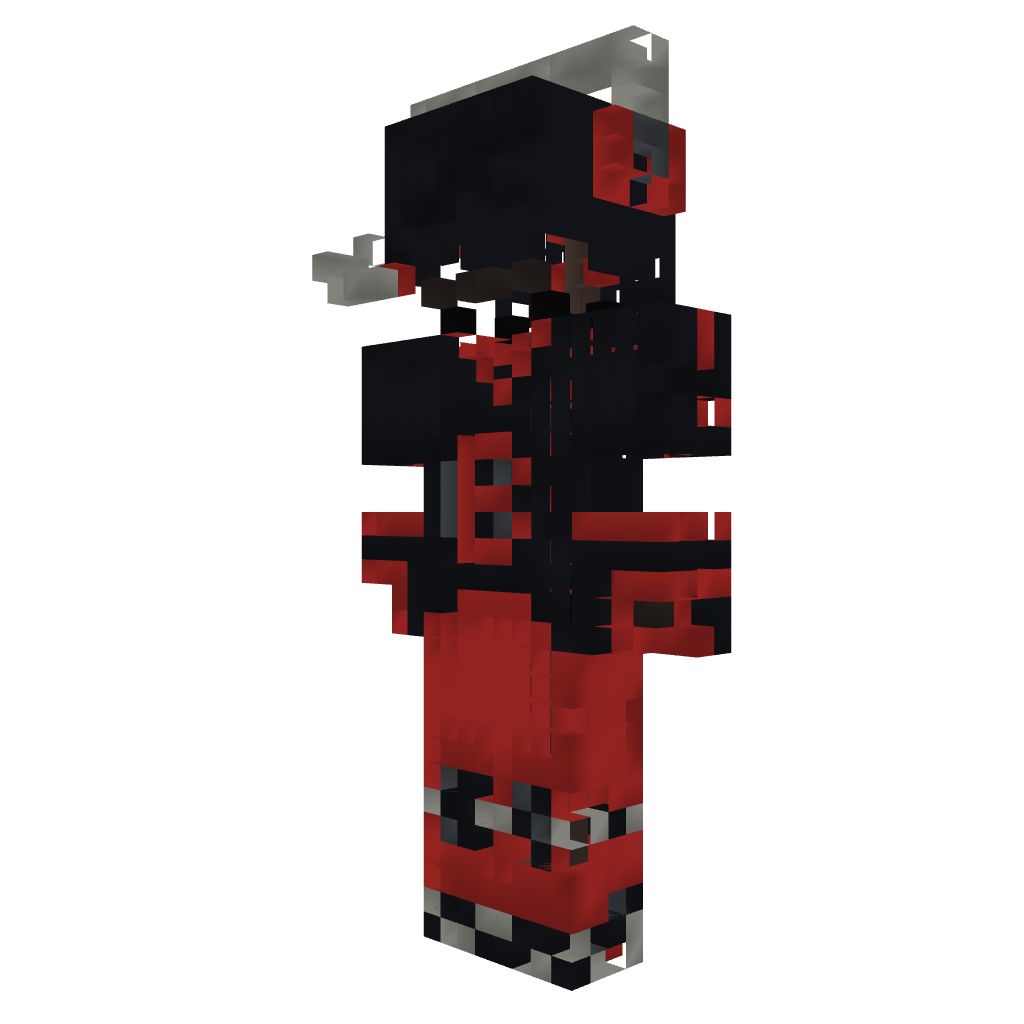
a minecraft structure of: My Skin Pixle Art